Brain MRI, t1w sequence, axial 2D slice.
Patient: age 34, sex F, weight 95 kg, height 1.95 m
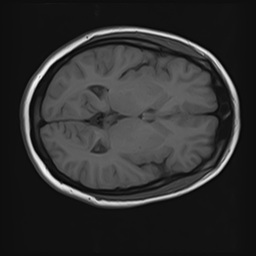